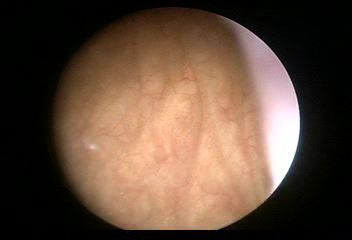
Modality: WLC
Class: Normal mucosa
Bladder cancer association: No